Question: I'm trying to build a little test application (and my WinForm skills have rusted somewhat) with an Image and some overlays on top of it.

My image is set to stretch in the PictureBox but my fields on the right hand side I want to be from the origin of the image. Therefore I decided to render directly on the image that the PictureBox is using to ensure that the co-ordinates are always correct. Here's the white box rendering:
'''
private void pbImage_Paint(object sender, PaintEventArgs e)
{
try
{
if (this.rdFront.Checked)
RenderFront(pbImage.Image, true);
else
RenderBack(pbImage.Image, true);
}
catch (ArgumentNullException ex)
{ }
}
public void RenderFront(Image image, bool includeBoxes)
{
// If we have no image then we can't render
if (image == null)
throw new ArgumentNullException("image");
Graphics gfx = Graphics.FromImage(image);
// Get the top label
foreach (MessageConfiguration config in this.config.Values.Where(c => c.Front))
{
if (includeBoxes)
{
// Fill a White rectangle and then surround with a black border
gfx.FillRectangle(Brushes.White, config.X, config.Y, config.Width, config.Height);
gfx.DrawRectangle(Pens.Black, config.X - 1, config.Y - 1, config.Width + 2, config.Height + 2);
}
gfx.DrawString(config.Text, new Font(FontFamily.GenericMonospace, config.FontSize), Brushes.Black, new PointF(config.X, config.Y));
}
}
'''
The problem that I've got is if I do this and always draw on the underlying image then when I move the white overlay, I end up with un-drawn parts of the image. So I decided to clone the image before each re-render (on the basis that I don't care about performance).
I therefore decided to clone the image whenever I need to manually invalidate it, and call this when a setting changes:
'''
public void Refresh()
{
if (this.rdFront.Checked)
pbImage.Image = new Bitmap(front);
else
pbImage.Image = new Bitmap(back);
this.pbImage.Invalidate();
}
'''
Now I'm sure I must be missing something obvious - if I modify one of the values my penguins render with no overlay. However if I force a resize of the application then both the penguins and the overlay suddenly appear.
Can anyone suggest what I might be doing wrong?
Here's a download link to the project as it's quite small. Paste a path to an image in the 'Front Image' box and try using the controls on the right (set 100x100 height and width). Try re-sizing to see the desired affect. <URL>
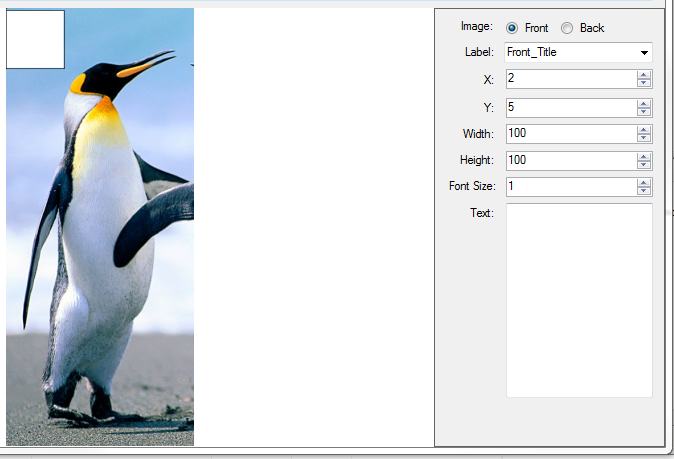
Answer: Controls and Forms have a 'Refresh' method already. Are you really calling 'Refresh' method? Aren't you getting a warning that you should use the 'new' keyword? Better give your 'Refresh' method another name (e.g 'RefreshImage')!
---
I'm really not sure why you are using a picture box but then decide to do your on painting. I suggest to draw to an image off-screen and then simply assign it to the picture box:
'''
public void RefreshImage()
{
Bitmap bmp;
if (this.rdFront.Checked)
bmp = new Bitmap(front);
else
bmp = new Bitmap(back);
using (Graphics gfx = Graphics.FromImage(bmp)) {
foreach (MessageConfiguration config in this.config.Values.Where(c => c.Front))
{
if (includeBoxes) {
// Fill a White rectangle and then surround with a black border
gfx.FillRectangle(Brushes.White, config.X, config.Y, config.Width, config.Height);
gfx.DrawRectangle(Pens.Black, config.X - 1, config.Y - 1, config.Width + 2, config.Height + 2);
}
gfx.DrawString(config.Text, new Font(FontFamily.GenericMonospace, config.FontSize), Brushes.Black, new PointF(config.X, config.Y));
}
}
pbImage.Image = bmp;
}
'''
and remove the 'pbImage_Paint' method.
---
Another possibility is to use the 'pbImage_Paint' event handler in another way. Call the 'base.Paint()' handler of the picture box that draws the image but leave the image itself unchanged. Instead draw on top of it by using the 'Graphics' object given by the 'PaintEventArgs e' argument. This Graphics object represents the client area of the picture box. This does not alter the Bitmap assigned to the picture box, but only draws on the screen.
'''
private void pbImage_Paint(object sender, PaintEventArgs e)
{
base.Paint(); // Paints the image
if (this.rdFront.Checked)
RenderFront(e.Graphics, true);
else
RenderBack(e.Graphics, true);
}
public void RenderFront(Graphics g, bool includeBoxes)
{
foreach (MessageConfiguration config in this.config.Values.Where(c => c.Front)) {
if (includeBoxes) {
g.FillRectangle(Brushes.White, config.X, config.Y, config.Width, config.Height);
g.DrawRectangle(Pens.Black, config.X - 1, config.Y - 1, config.Width + 2, config.Height + 2);
}
g.DrawString(config.Text, new Font(FontFamily.GenericMonospace, config.FontSize), Brushes.Black, new PointF(config.X, config.Y));
}
}
'''